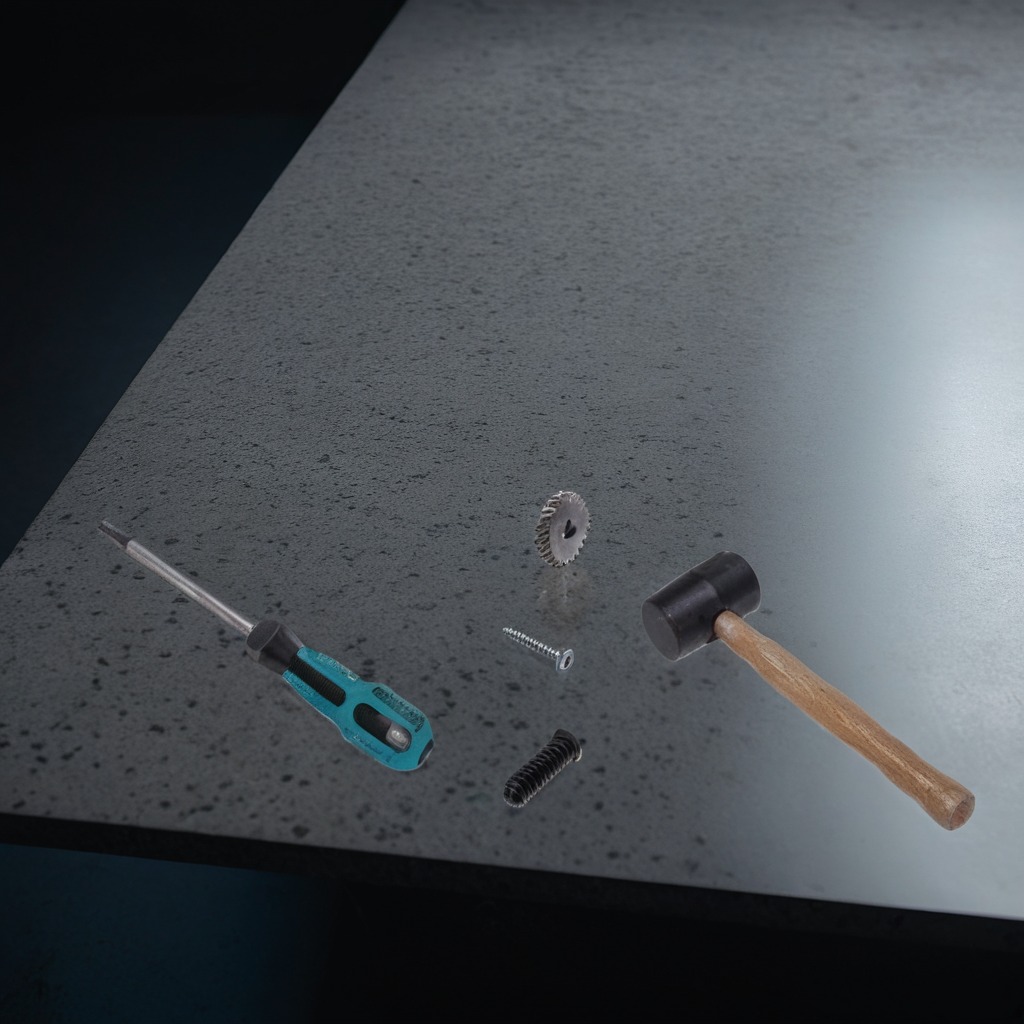
A steel gear with teeth, a hammer, a metal machine screw, a coiled metal spring, and a screwdriver are lying on a clean granite table inside a workshop at night.